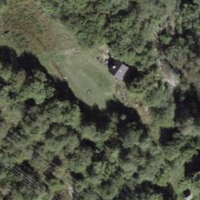
EUNIS habitat code: 41
Species observed at this site:
Trifolium pratense